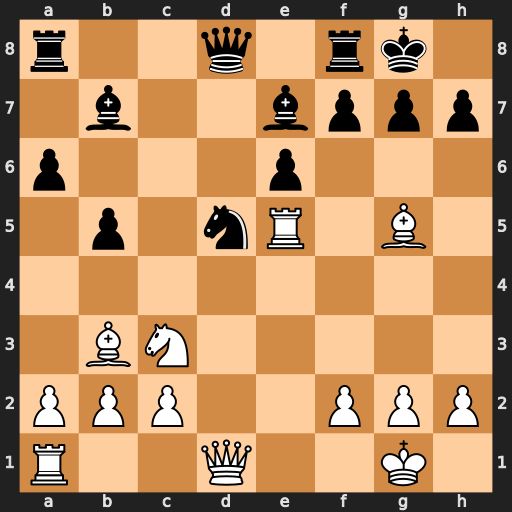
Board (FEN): r2q1rk1/1b2bppp/p3p3/1p1nR1B1/8/1BN5/PPP2PPP/R2Q2K1
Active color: w
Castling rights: -
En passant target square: -
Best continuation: Bxd5 Bxg5 Bxb7